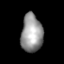
Tissue: lung
Cell type: Endothelial cells
Senescence score: 0.5694
Nuclear area (px): 796
Mean DAPI intensity: 151.17